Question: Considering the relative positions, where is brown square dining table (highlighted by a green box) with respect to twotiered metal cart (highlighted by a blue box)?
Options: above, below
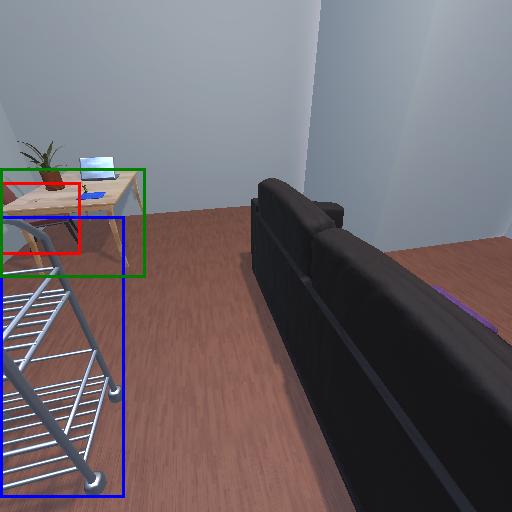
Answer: above